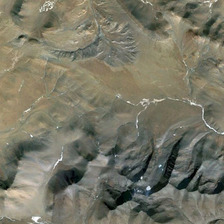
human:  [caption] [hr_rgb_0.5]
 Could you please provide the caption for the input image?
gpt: it is a piece of irregular khaki mountain .

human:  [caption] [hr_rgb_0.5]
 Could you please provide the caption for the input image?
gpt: it is a piece of irregular khaki mountain .

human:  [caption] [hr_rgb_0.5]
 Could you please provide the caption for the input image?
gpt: it is a piece of irregular khaki mountain .

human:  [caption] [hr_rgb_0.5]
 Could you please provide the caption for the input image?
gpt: it is a piece of irregular khaki mountain .

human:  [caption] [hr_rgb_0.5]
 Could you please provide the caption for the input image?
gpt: it is a piece of irregular khaki mountain .